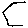
Label: hexagon